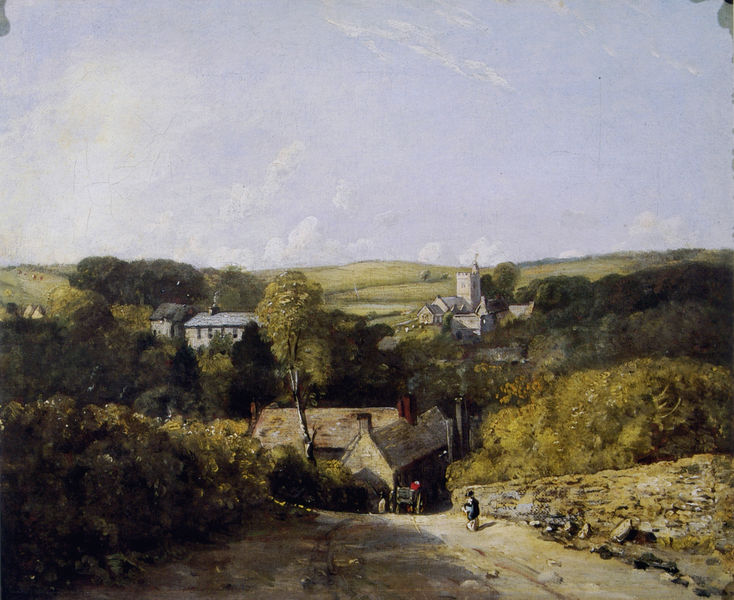
Titel: Osmington Village
Künstler: John Constable
Standort: Upperville (Virginia)
Institution: Collection Paul Mellon
Schlagwörter: baum, berg, blau, blätter, dunkel, gemälde, himmel, mann, schatten, weiß, wolken, bäume, grün, impressionismus, landschaft, menschen, ocker, stadt, braun, fenster, frau, grau, hell, hut, männer, strasse, ölbild, dach, gebäude, haus, rot, schloss, weg, wiese, wolke, beige, malerei, arm, mensch, stein, steine, bild, öl, birke, feld, felder, horizont, häuser, hügel, natur, stamm, weite, busch, büsche, gebüsch, gehen, kirche, rauch, wege, wiesen, land, dunkelheit, kind, person, england, tal, wald, bauern, kamin, kamine, karren, kinder, pferd, schornstein, turm, aussicht, kindheit, sommer, wellen, ruhe, ort, perspektive, abhang, berge, hang, dorf, dächer, mauer, schornsteine, hecke, luftperspektive, bauernhof, hof, steinmauer, kutsche, arbeiter, rad, wagen, romantik, constable, immel, blue, church, oil, people, red, white, country, green, grey, old, painting, wall, windows, woman, yellow, oil painting, picture, brown, striche, bauer, zinnen, ortschaft, senke, burg, idyll, wellig, villa, himme, eiss, smoke, hügelig, landhaus, apple, cloud, clouds, man, rocks, sky, stone, tree, wanderer, building, field, girl, hill, hills, house, landscape, orange, peasant, houses, lane, roof, street, sun, tower, trees, village, boy, child, ribbon, weißw, freilicht, plein air, grass, bushes, path, road, way, tur, castle, impressionism, romantic, englisch, children, town, heuschober, rural, valley, gemütlichkeit, city, park, fuhrwerk, leaves, pastoral, cart, walls, brick, bricks, buildings, kastell, english, britisch, carriage, cattle, farm, farmer, home, wagon, leaf, fields, chimney, heimkehrer, windmill, farmers, freiluft, humans, sandweg, mulde, poor, sträcuer, niederung, himmek, countryside, bauerndorf, farming, persons, getüpfelt, buggy, 19 jahrhundert, hillem, landscpe, farms, waggon, hedge, hom, ländlch, geen, rooftop, big sky, country lane, trockenmauer, farm life, hedges, stone church, stone house, rural live, fief, village scene, rural scene, landscapepr